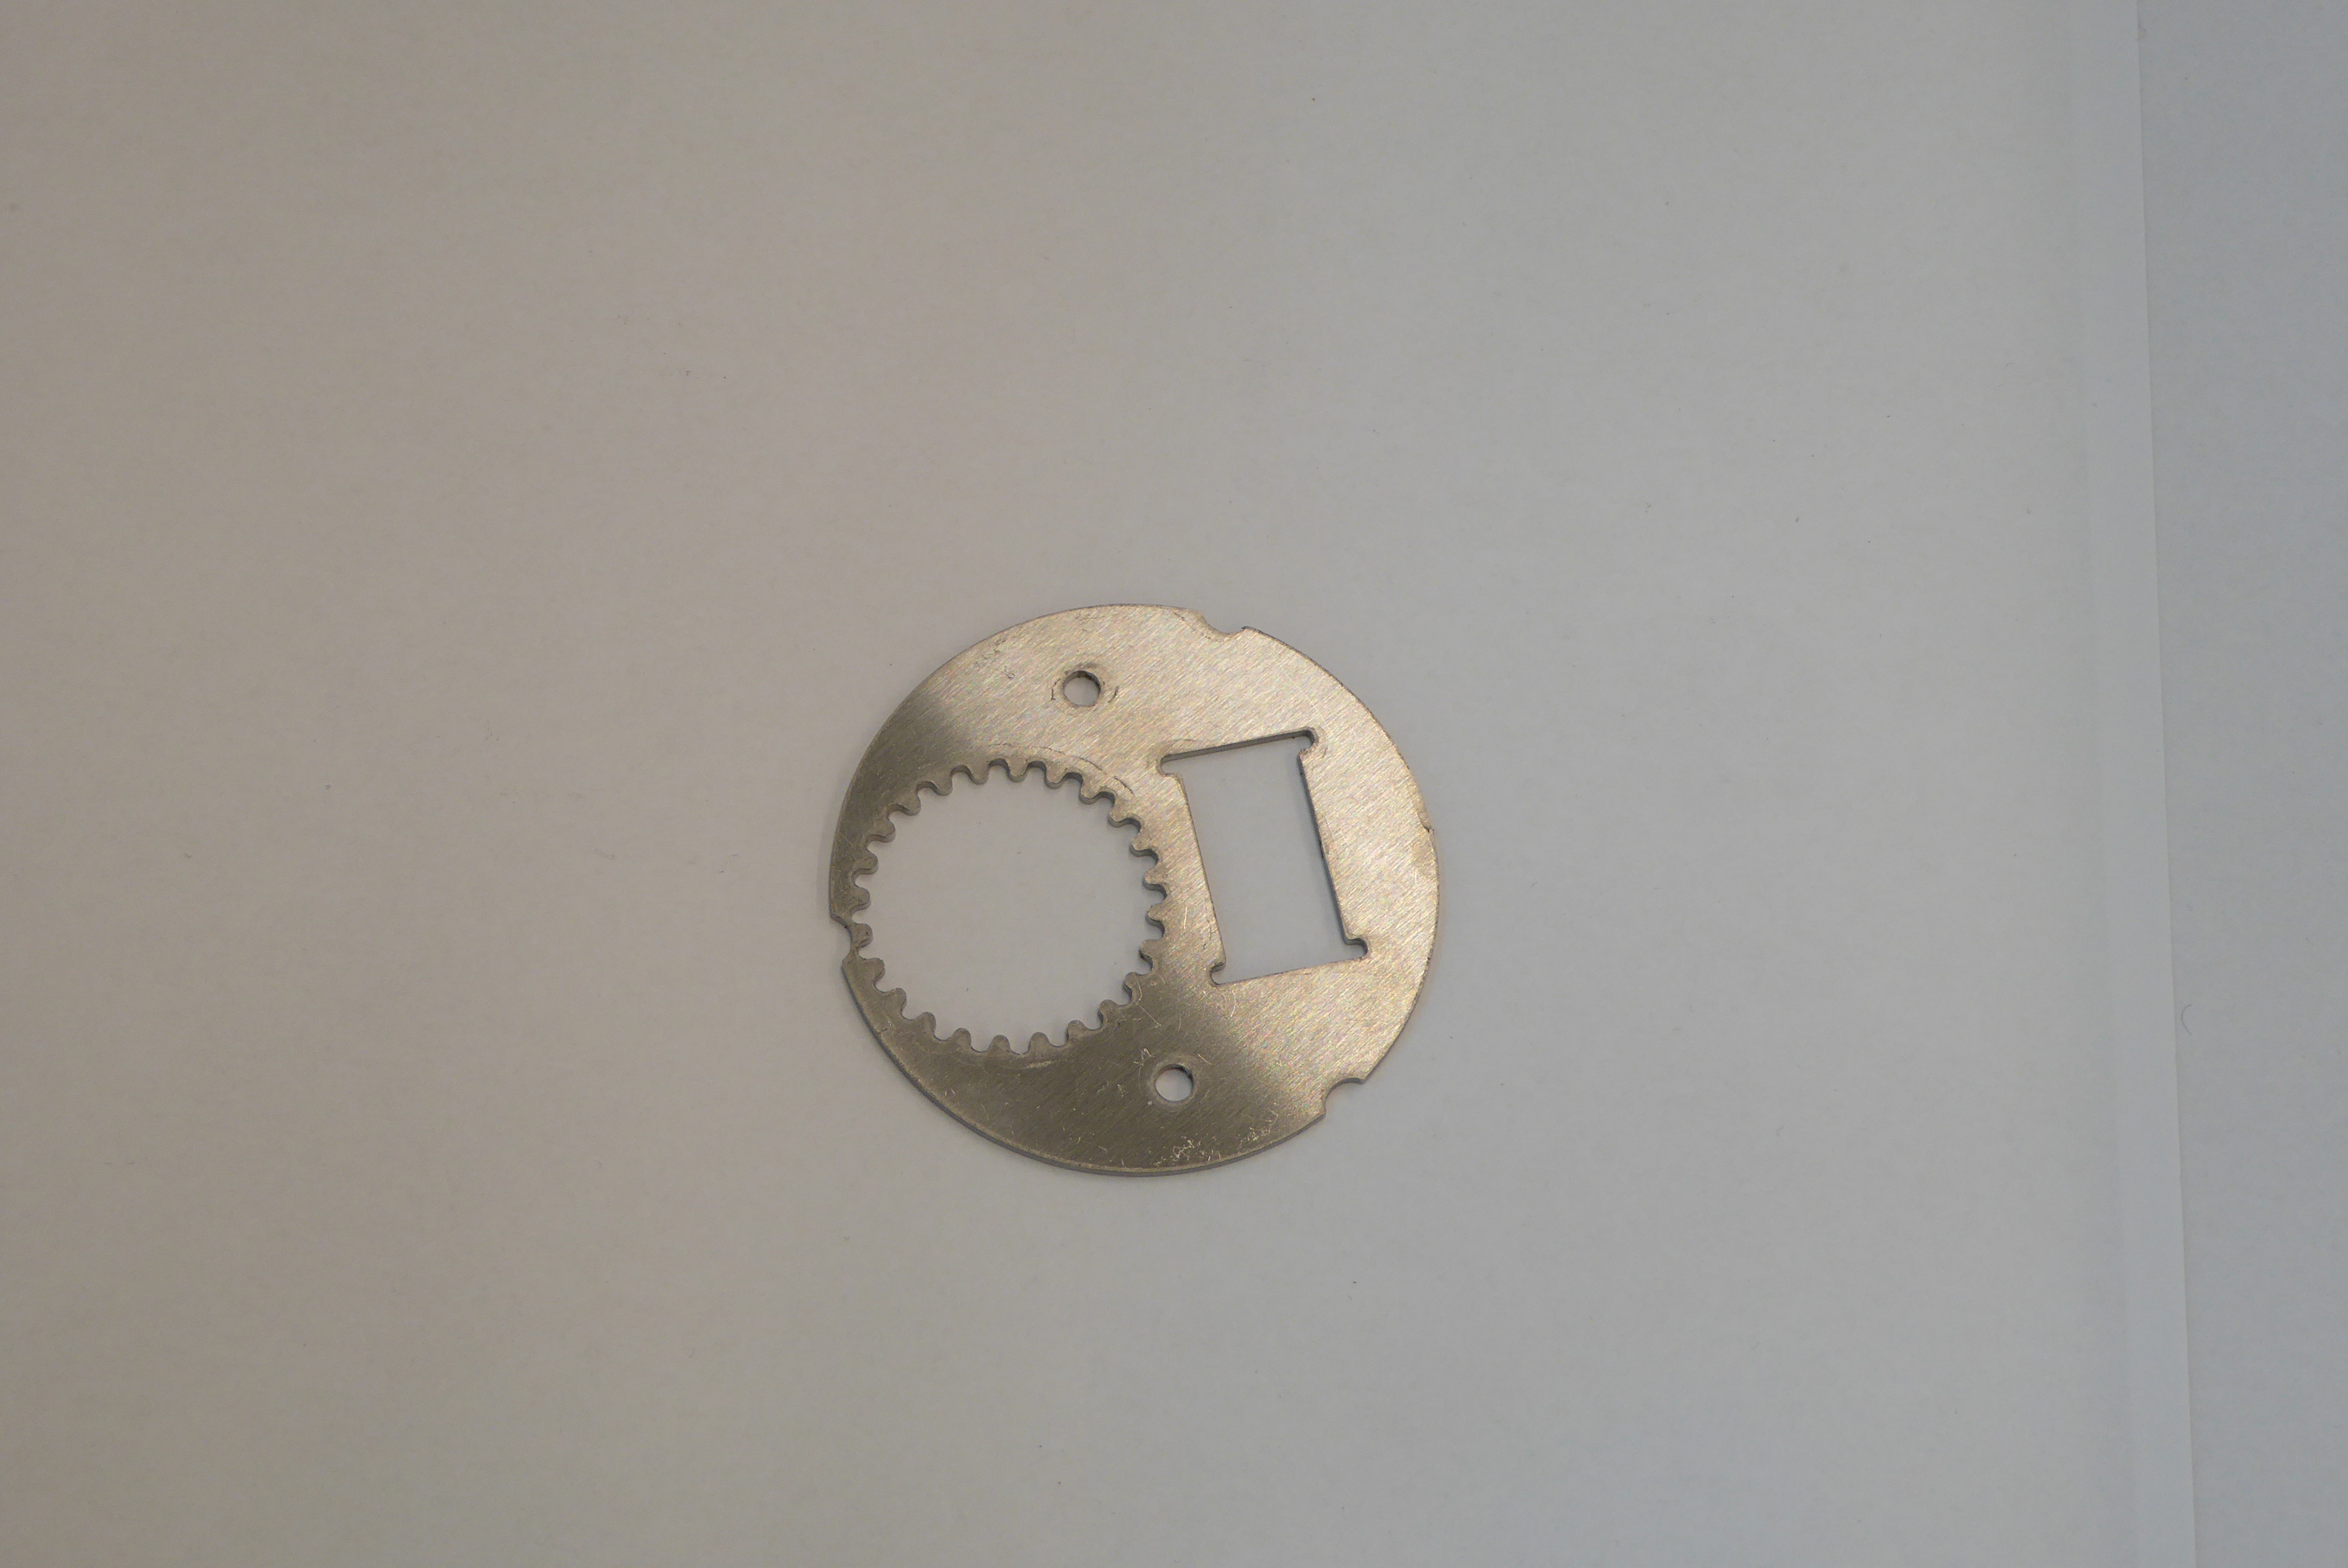
Label: Bottle Opener - Inlay